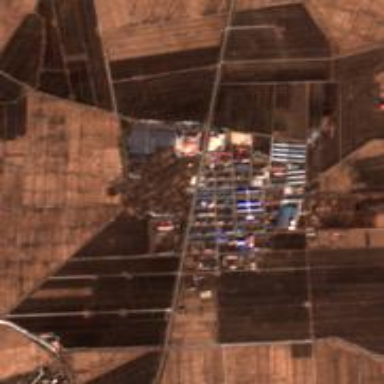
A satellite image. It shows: Ethnic township within town.